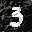
Label: 3